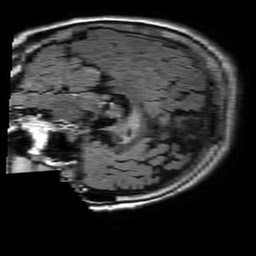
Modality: FLAIR
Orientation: sagittal
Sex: female
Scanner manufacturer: philips
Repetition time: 11 s
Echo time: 0.125 s